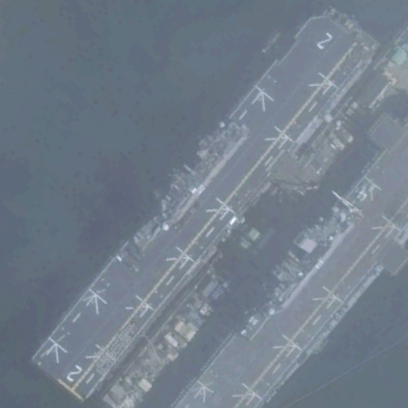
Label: assault